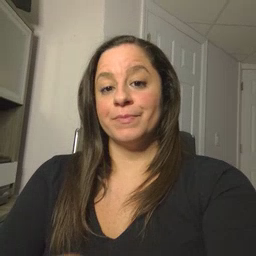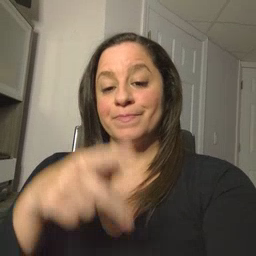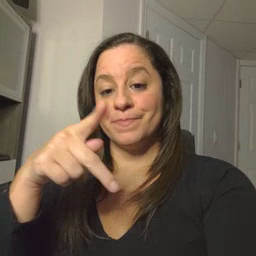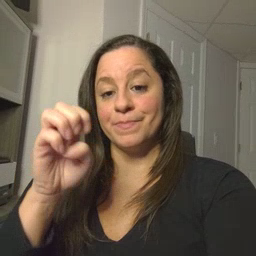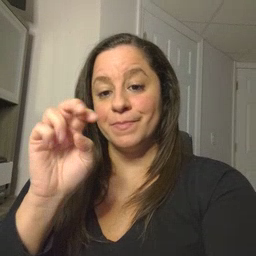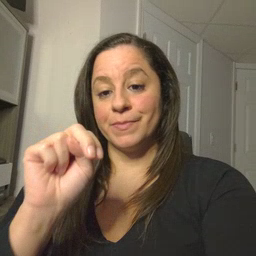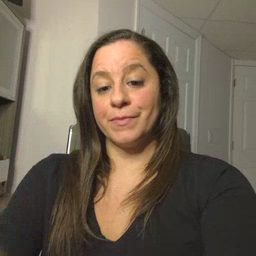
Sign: pen